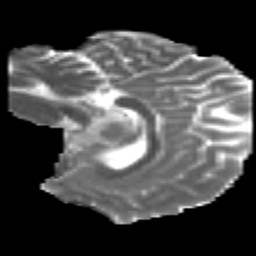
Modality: MD
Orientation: sagittal
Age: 24
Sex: male
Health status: healthy
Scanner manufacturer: philips
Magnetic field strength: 3 T
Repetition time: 10.623 s
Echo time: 0.07044 s